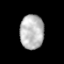
Tissue: prostate
Cell type: T cells
Senescence score: 0.2575
Nuclear area (px): 803
Mean DAPI intensity: 184.878